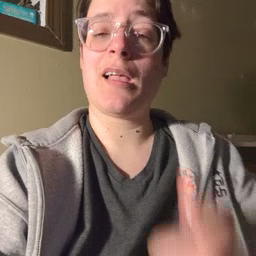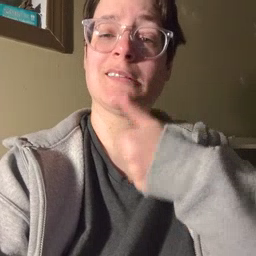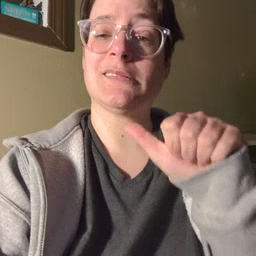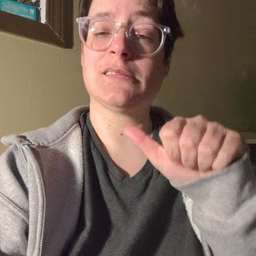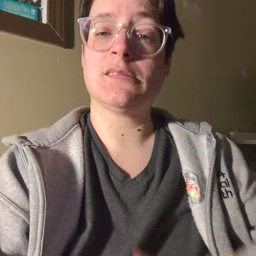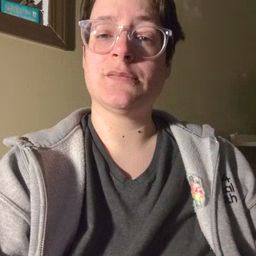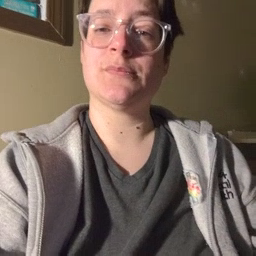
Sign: any